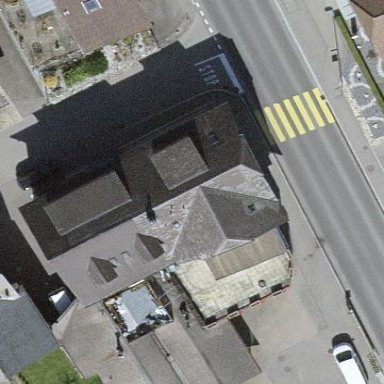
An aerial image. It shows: Building with gabled roof. The roof is gray and oriented across the building.